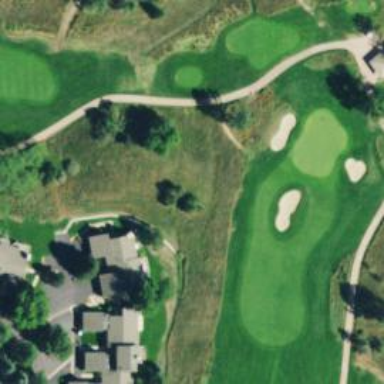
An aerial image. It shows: Golf cartpath that is also road path.